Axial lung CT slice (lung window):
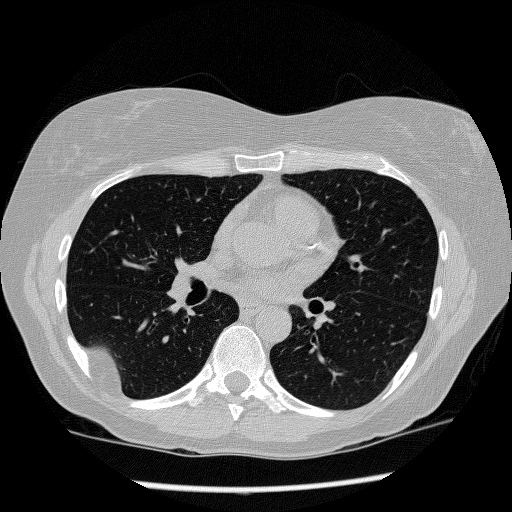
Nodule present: no